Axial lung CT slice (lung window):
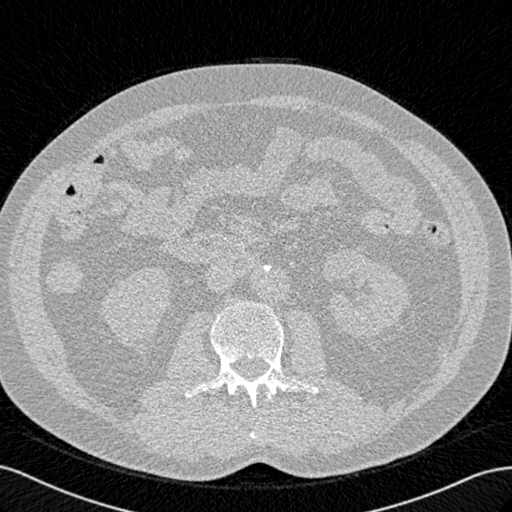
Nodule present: no